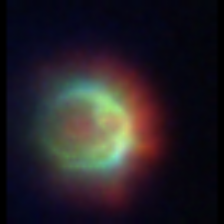
Taxon: Ciliates
Group: Other